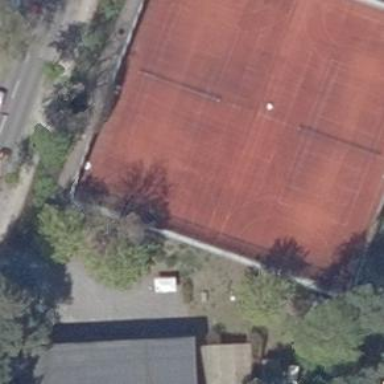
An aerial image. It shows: Clay tennis court in leisure land pitch.